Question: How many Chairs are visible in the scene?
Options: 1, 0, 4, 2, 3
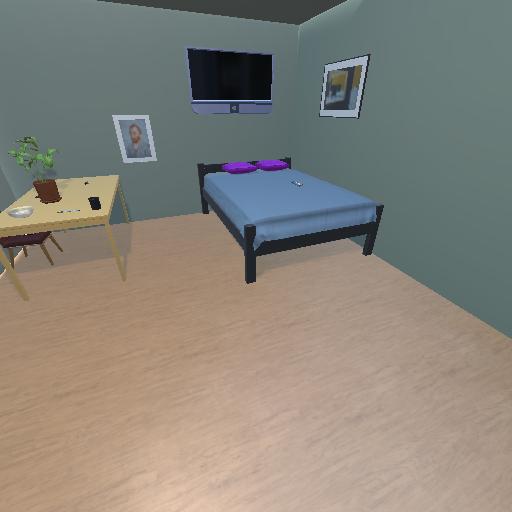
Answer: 1